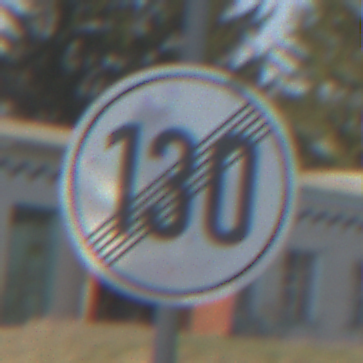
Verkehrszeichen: EndeGeschwindigkeit130
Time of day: Midday
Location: Outdoor (Suburban)
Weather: PartlyCloudy
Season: NotSpecified
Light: Natural